Interaction volume radius: 5 \u00c5
Interaction volume height: 30 \u00c5
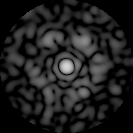
Disorder parameter: 0.7111